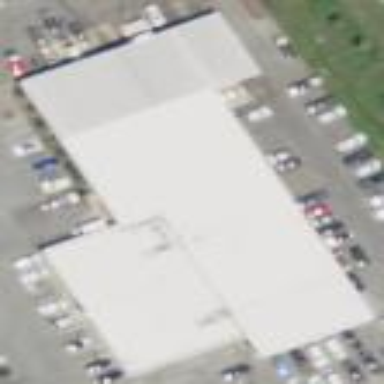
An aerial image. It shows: Commercial building housing car shop.